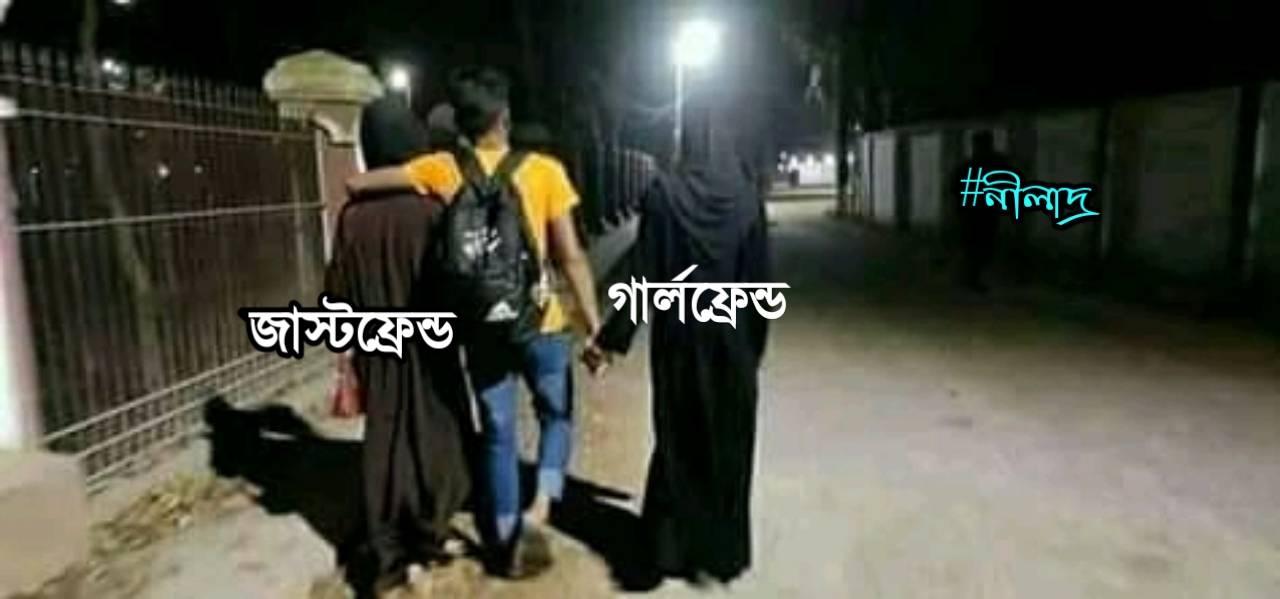
Text: জাস্টফ্রেন্ড গালফ্রেন্ড
Label: Non Hate